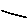
Label: line